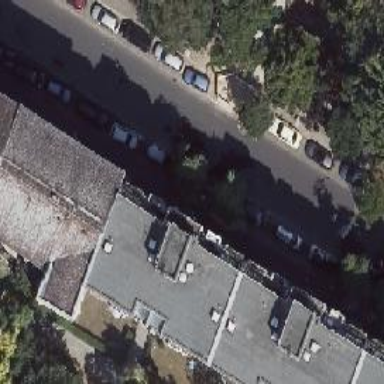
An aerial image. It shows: Residential road with asphalt surface and separate parking on both sides.